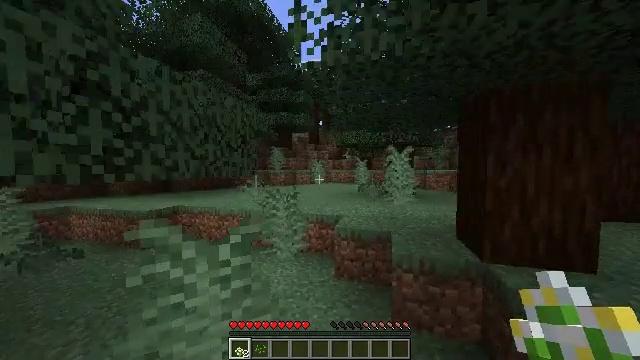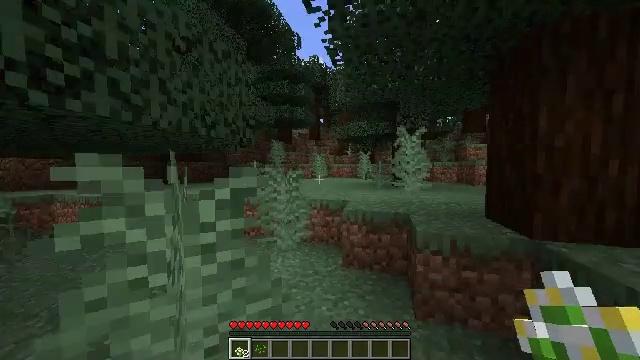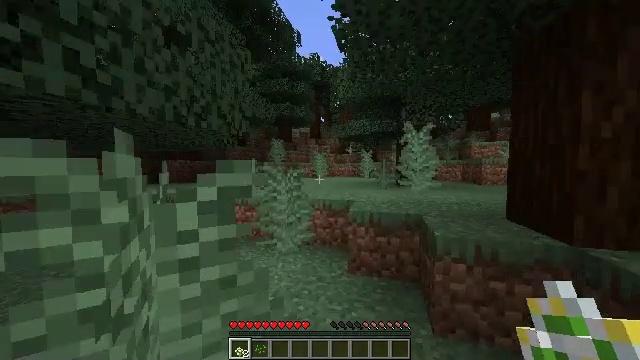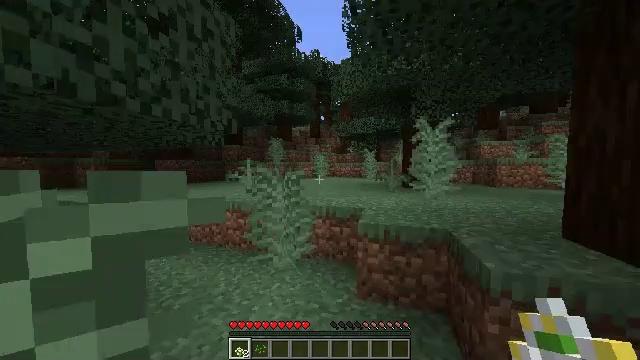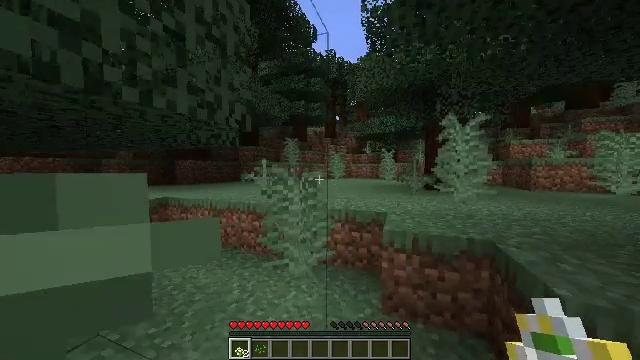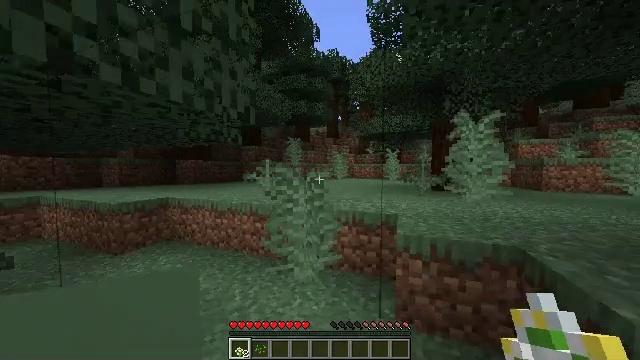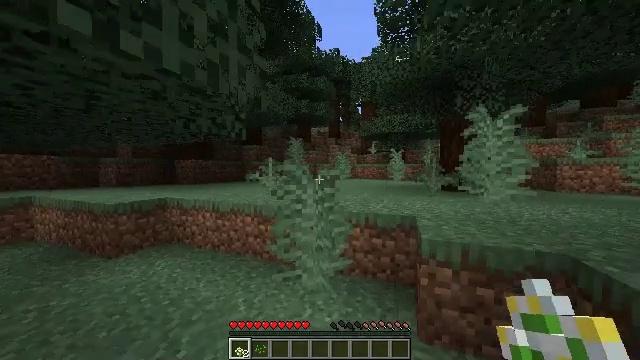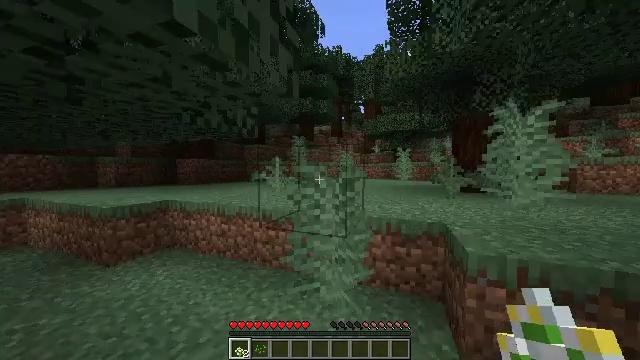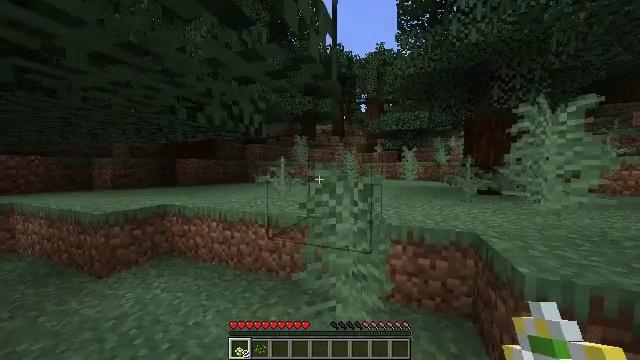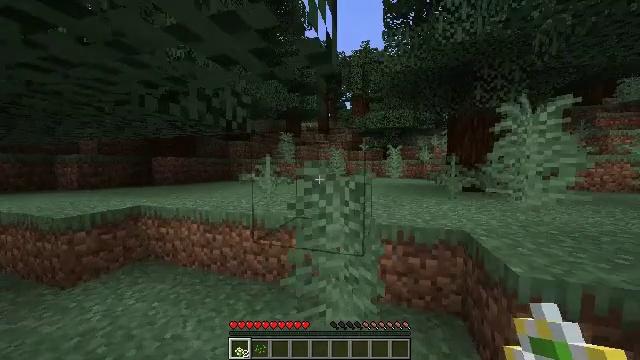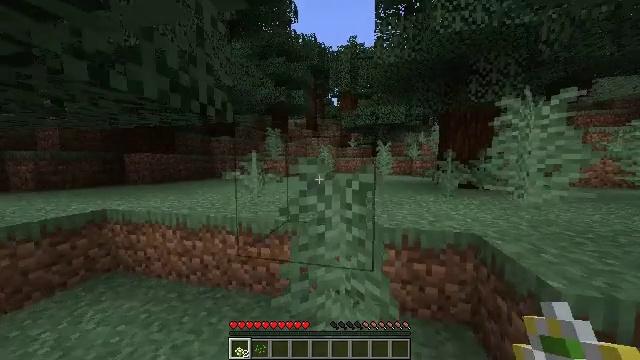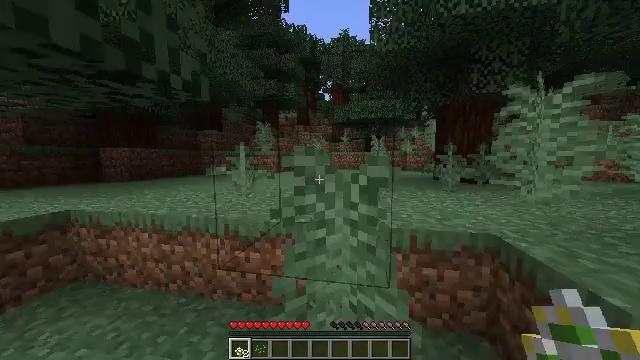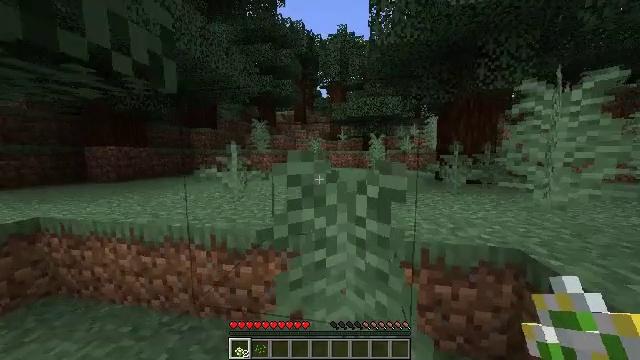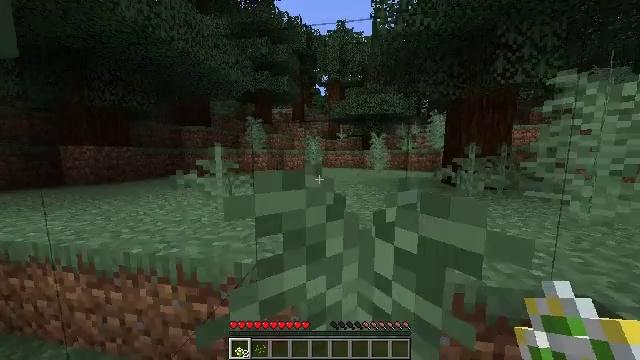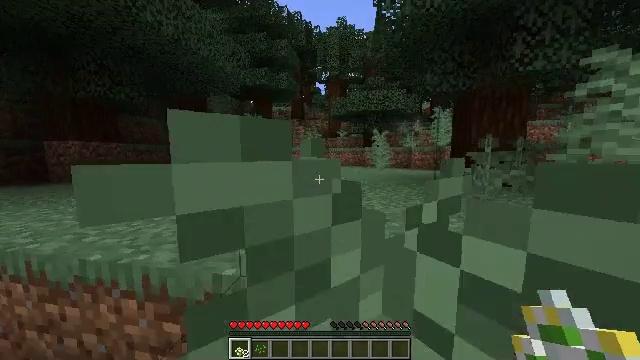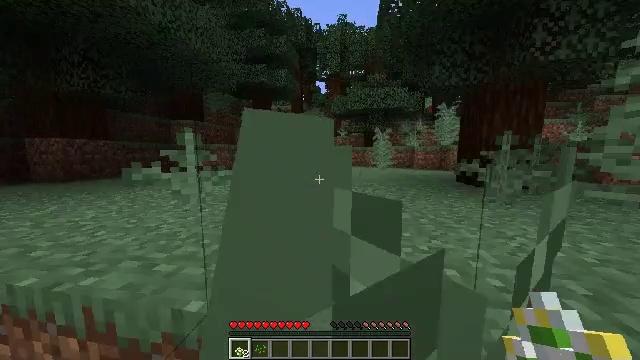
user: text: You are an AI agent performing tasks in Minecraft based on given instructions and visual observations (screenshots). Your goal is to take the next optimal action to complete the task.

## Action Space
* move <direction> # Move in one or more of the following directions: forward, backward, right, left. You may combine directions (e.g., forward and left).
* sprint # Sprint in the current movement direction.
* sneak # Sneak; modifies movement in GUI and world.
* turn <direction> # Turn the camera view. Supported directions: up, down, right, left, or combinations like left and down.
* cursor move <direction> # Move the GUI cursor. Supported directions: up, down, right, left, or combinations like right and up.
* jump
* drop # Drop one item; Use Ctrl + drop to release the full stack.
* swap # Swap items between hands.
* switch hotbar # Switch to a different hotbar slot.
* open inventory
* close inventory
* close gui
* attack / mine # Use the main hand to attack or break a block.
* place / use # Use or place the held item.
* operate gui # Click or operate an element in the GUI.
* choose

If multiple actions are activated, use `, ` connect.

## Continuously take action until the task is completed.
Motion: motion action
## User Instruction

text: Catch and defeat a cod.
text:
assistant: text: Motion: move forward, sprint
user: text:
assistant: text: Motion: move forward, sprint
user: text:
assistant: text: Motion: move forward, sprint
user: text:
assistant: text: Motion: move forward and move left, sprint, turn left
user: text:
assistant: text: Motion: move forward and move left, sprint
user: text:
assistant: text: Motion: move forward and move left, sprint
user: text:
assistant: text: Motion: move forward and move left, sprint
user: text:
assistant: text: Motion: move forward, sprint
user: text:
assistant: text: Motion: move forward, sprint, turn right
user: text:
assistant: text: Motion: move forward, sprint, turn right
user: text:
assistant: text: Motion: move forward, sprint, turn right and down
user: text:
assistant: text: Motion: move forward, sprint, jump
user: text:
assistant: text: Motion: move forward, sprint, jump
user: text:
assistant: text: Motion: move forward, sprint, jump
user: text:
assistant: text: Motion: move forward, sprint, jump
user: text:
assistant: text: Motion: move forward, sprint, jump
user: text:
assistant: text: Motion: move forward, sprint, jump
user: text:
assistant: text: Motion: move forward, sprint, jump
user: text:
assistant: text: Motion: move forward, sprint, jump
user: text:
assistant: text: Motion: move forward, sprint, turn left and down, jump
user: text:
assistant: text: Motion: move forward, sprint, turn left, jump
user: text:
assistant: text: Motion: move forward, sprint, turn left, jump
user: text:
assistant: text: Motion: move forward, sprint, turn left, jump
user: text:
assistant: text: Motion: move forward, sprint, turn left, jump
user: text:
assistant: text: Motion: move forward, sprint, turn left, jump
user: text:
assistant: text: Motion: move forward, sprint, turn left, jump
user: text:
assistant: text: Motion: move forward, sprint, turn left, jump
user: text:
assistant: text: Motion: move forward, sprint, turn left, jump
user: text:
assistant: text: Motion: move forward, sprint, turn left, jump
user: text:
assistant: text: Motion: move forward, sprint, turn left